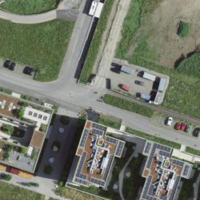
EUNIS habitat code: 55
Species observed at this site:
Fraxinus excelsior
Salvia pratensis